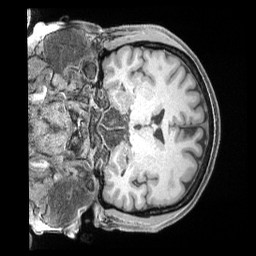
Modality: T1w
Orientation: coronal
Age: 38
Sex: female
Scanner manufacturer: siemens
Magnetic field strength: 3 T
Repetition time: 2 s
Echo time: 0.00211 s